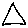
Label: triangle